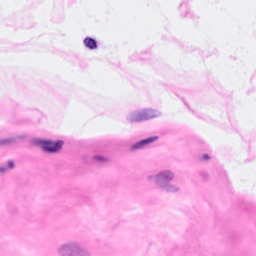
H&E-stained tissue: Breast